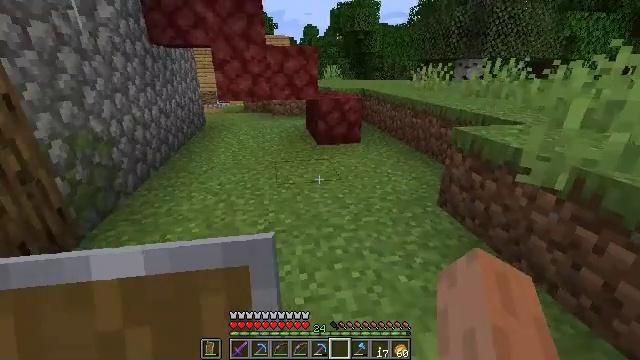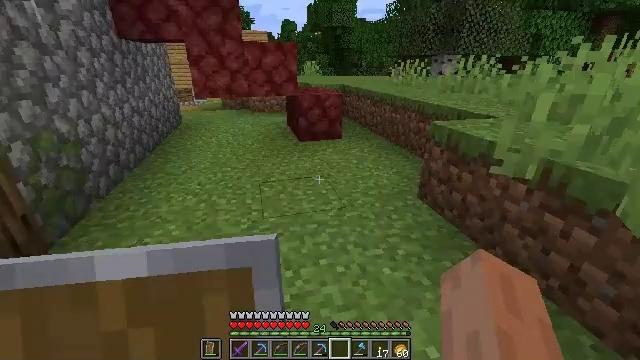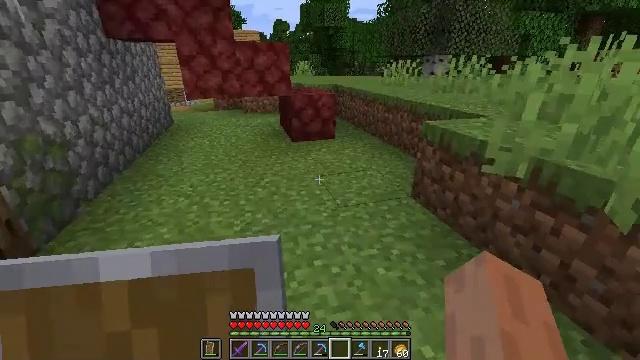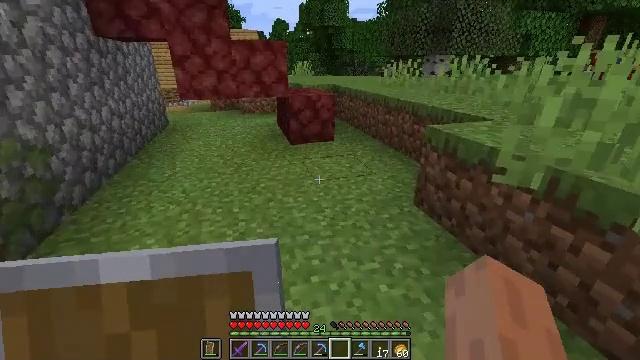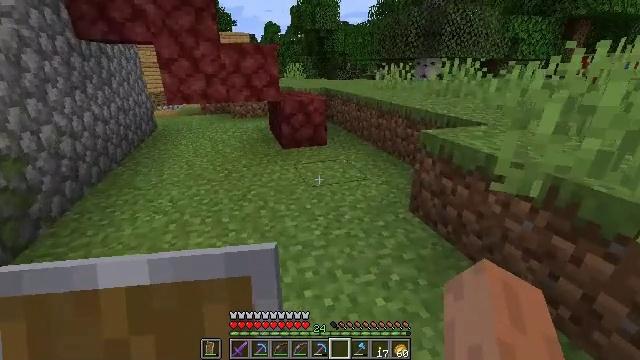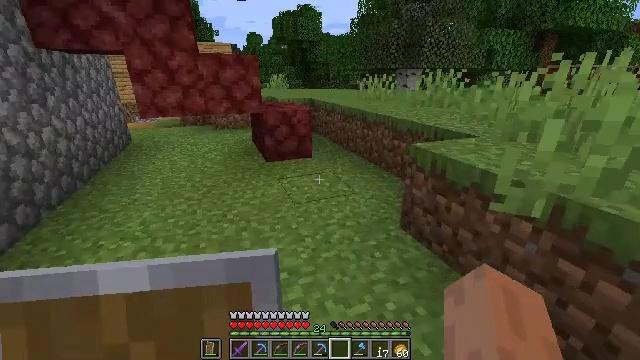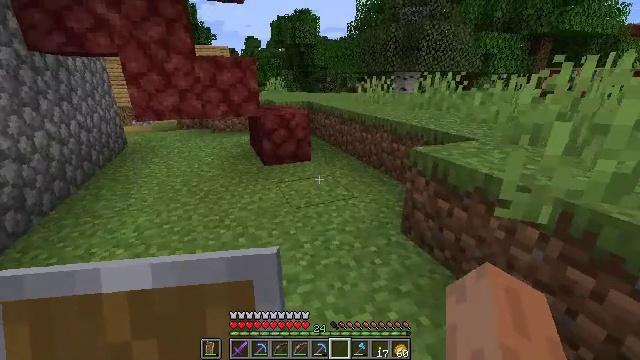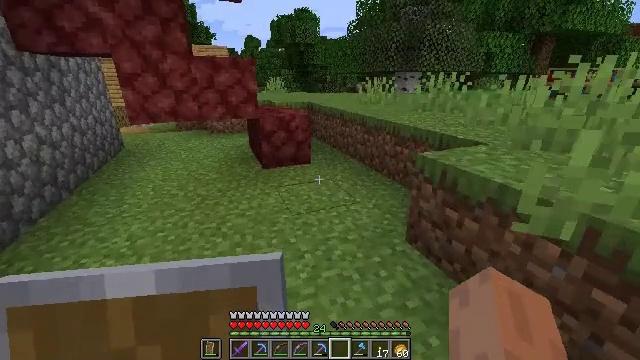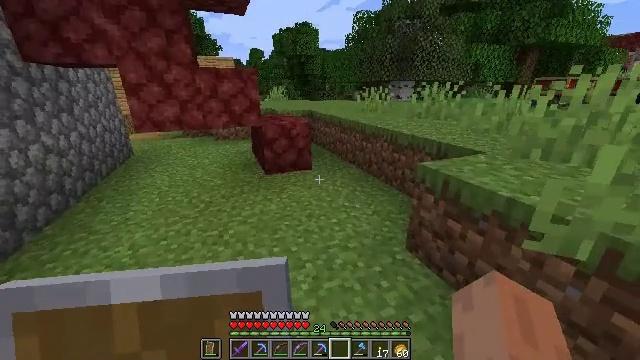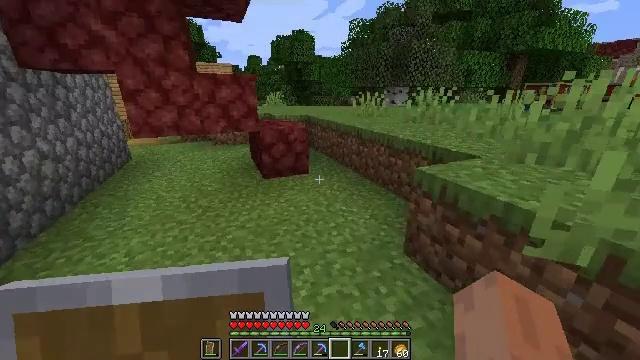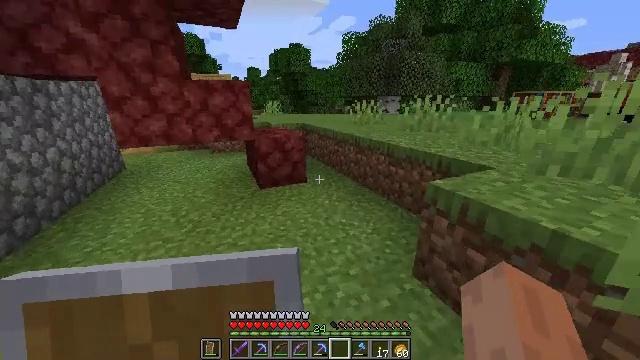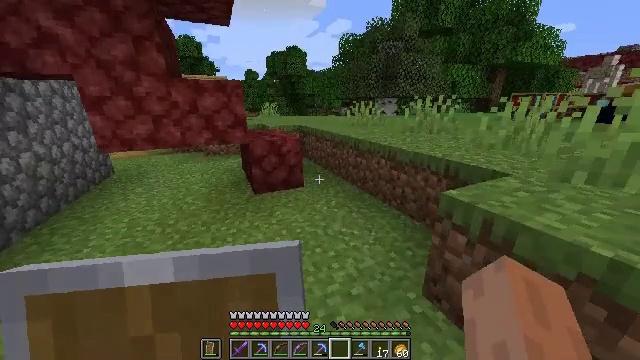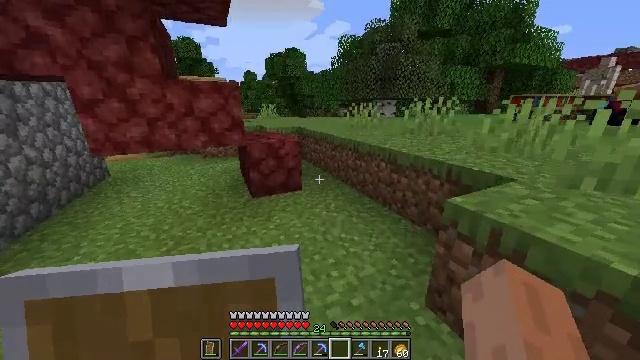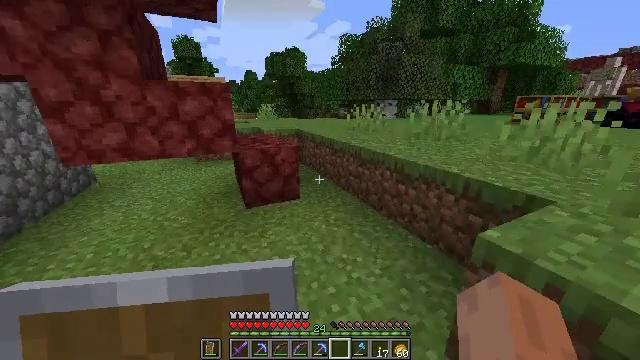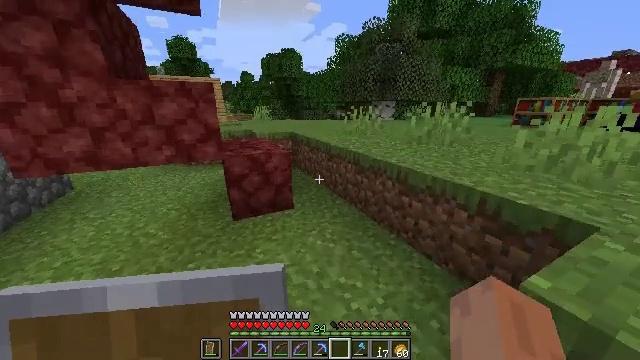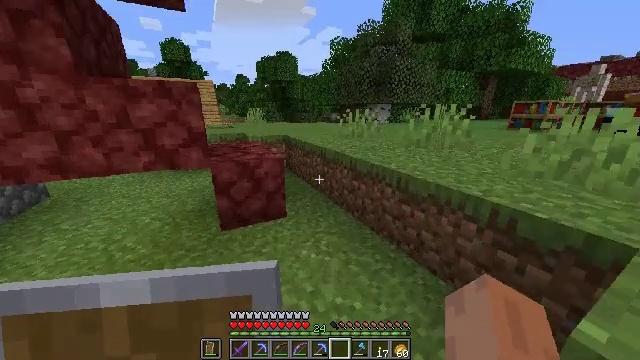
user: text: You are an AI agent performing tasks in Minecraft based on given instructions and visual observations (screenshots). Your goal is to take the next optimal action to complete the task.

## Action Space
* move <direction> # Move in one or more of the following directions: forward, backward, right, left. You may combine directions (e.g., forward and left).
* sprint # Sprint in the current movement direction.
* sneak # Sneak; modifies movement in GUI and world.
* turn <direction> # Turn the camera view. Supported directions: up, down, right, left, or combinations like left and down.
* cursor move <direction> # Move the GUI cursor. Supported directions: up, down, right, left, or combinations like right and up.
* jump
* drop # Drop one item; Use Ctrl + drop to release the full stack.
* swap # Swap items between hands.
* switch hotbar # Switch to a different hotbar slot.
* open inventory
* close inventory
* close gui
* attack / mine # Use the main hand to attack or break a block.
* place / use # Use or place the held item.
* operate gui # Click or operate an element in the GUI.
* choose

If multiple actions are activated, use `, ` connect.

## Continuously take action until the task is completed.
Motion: motion action
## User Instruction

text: Open the crafting table and craft a compass with iron and redstone.
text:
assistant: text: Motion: turn right
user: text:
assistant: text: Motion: move forward, turn right
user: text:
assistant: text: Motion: move forward
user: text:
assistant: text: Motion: move forward, turn right
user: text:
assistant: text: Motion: turn right and up
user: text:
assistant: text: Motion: no_op
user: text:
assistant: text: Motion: move forward
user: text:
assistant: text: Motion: move forward
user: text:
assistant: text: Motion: move forward
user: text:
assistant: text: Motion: move forward, turn right
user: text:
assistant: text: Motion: move forward
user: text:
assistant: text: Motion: move forward
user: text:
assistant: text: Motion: move forward
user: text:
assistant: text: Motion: move forward
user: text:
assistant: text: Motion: move forward, turn right
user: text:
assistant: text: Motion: move forward
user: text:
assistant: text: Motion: move forward
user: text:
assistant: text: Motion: move forward
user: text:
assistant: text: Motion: move forward
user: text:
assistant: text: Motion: move forward
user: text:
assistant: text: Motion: move forward
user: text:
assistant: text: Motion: move forward
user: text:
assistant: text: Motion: move forward
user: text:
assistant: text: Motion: move forward
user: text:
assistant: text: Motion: move forward, jump
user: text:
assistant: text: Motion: move forward, jump
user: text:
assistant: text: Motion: move forward, jump
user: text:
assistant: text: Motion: move forward, jump
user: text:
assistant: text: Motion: move forward, turn left, jump
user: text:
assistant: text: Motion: move forward, turn left, jump